Question: I have a mysql query like this
'''
SELECT id, dpost FROM uid1088_qposts
UNION
SELECT id, dpost FROM uid1091_qposts
WHERE DATE(dpost)='2012-01-01'
'''
but the dpost column is a datetime column which stores a data like this
> 2012-01-12 11:55:43
the query shows no errors but produces a wrong output

is there anyway i can union two tables using a where clause in this kind of filtering?
the two tables does not unite... only the first queried table shows its data and filters a wrong date
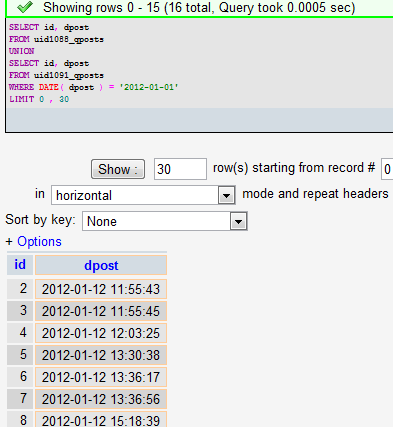
Answer: In your case your code is interpreted like :
'''
(SELECT id, dpost FROM uid1088_qposts)
UNION
(SELECT id, dpost FROM uid1091_qposts WHERE DATE(dpost)='2012-01-01')
'''
if you want to filter all of your lines use
'''
(SELECT id, dpost FROM uid1088_qposts WHERE DATE(dpost)='2012-01-01')
UNION
(SELECT id, dpost FROM uid1091_qposts WHERE DATE(dpost)='2012-01-01')
'''